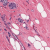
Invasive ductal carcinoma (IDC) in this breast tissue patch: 1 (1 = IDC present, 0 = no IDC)